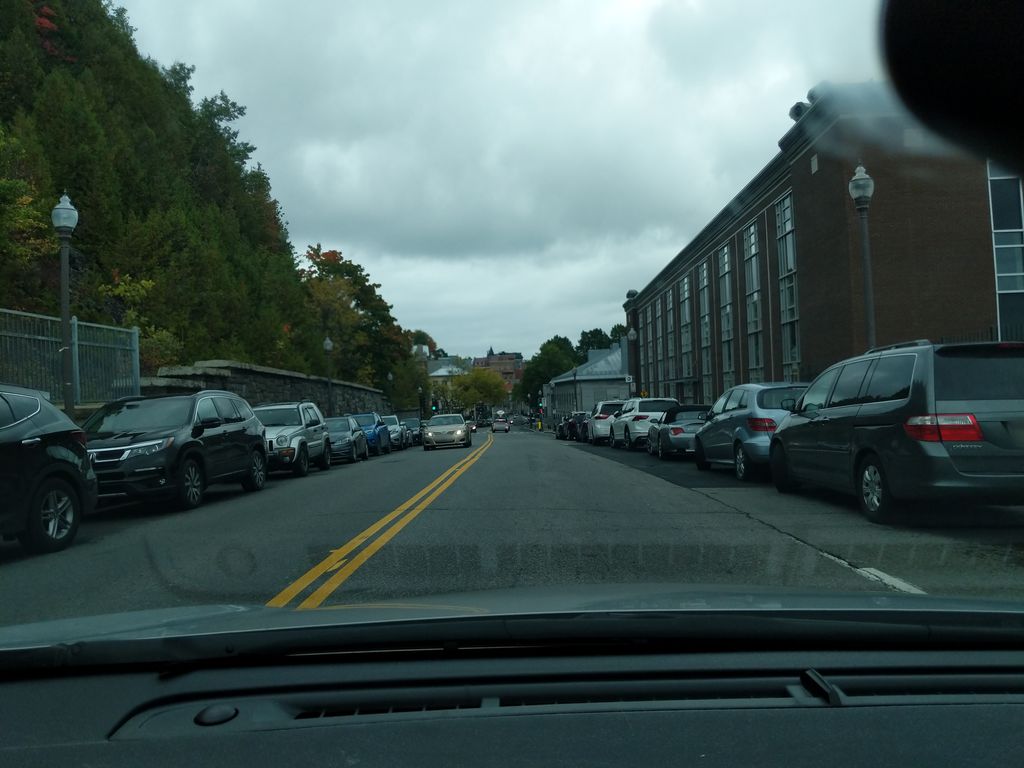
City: quebec_city